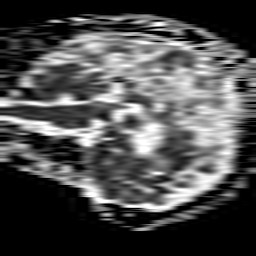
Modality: ADC
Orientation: sagittal
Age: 75
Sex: male
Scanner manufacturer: philips
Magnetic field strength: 1.5 T
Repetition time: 3.572 s
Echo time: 0.09411 s